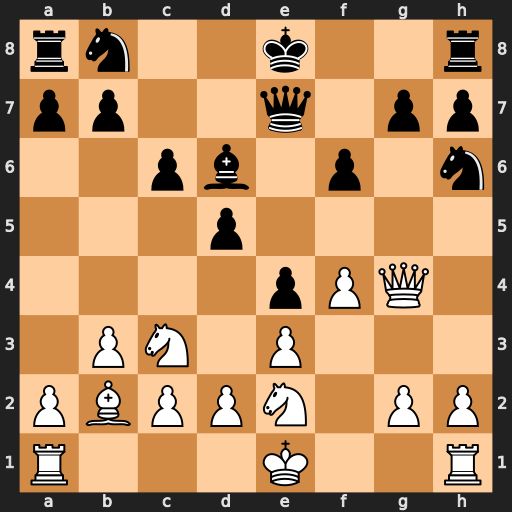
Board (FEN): rn2k2r/pp2q1pp/2pb1p1n/3p4/4pPQ1/1PN1P3/PBPPN1PP/R3K2R
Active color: w
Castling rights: KQkq
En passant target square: -
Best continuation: Qc8+ Qd8 Qxb7